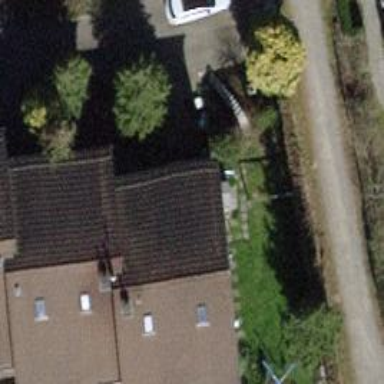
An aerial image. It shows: Building with tiled roof.